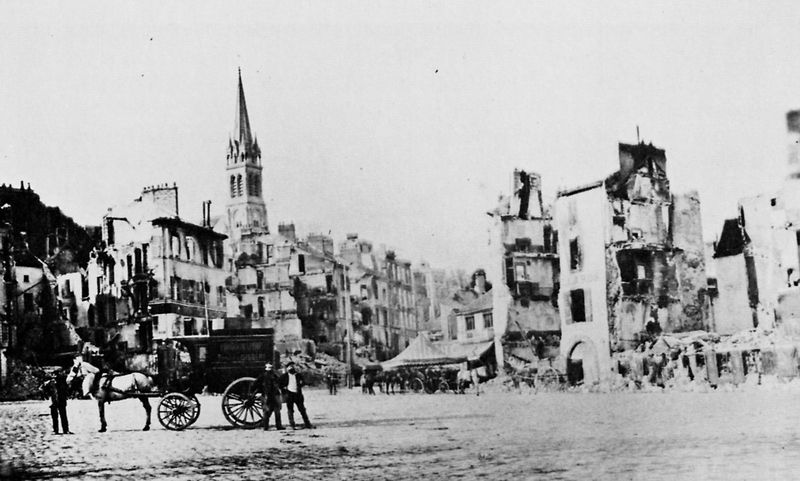
Titel: St. Cloud
Künstler: Andrè Adolphe Eugené Disdéri
Standort: Austin (Texas)
Institution: The University of Texas, Humanities Research Center
Schlagwörter: berg, dunkel, feuer, himmel, kampf, mann, schatten, weiß, kirchturm, menschen, stadt, fenster, grau, hell, licht, männer, paris, schwarz, strasse, tür, blick, gebäude, haus, tier, tiere, haube, wand, stehen, steine, häuser, hügel, kirche, gotik, kamin, kamine, karren, kirchturmspitze, pferd, pferde, räder, schornstein, turm, ansicht, fassaden, ort, pflaster, dächer, schornsteine, tag, droschke, kutsche, kutschen, markt, platz, speichen, figuren, rad, wagen, brand, krieg, schaden, trümmer, zerstörung, spitz, foto, fotografie, photographie, wände, ruine, offen, bomben, geschirr, schwarz weiss, kopfsteinpflaster, pflastersteine, kutscher, stand, wägen, ruinen, helm, schimmel, photo, kaputt, leben, mauern, romanik, strassen, zerstört, marktplatz, horizontal, planwagen, gespann, fotographie, marktstand, stadtplatz, ruinös, zelt, abriss, markise, aufbau, pferdekutsche, gotteshaus, gbäude, stat, wiederaufbau, nachkrieg, bombe, erdbeben, schäden, weltkrieg, skelette, erster weltkrieg, versorgung, photogrphie, spitzhelm, zerbombt, überleben, strassenbelag, bomen, kursche, nachkriegsfoto, commune, ausgebombt, luftangriff, 19. jahrhundert, n, photogarfie, marktplein, paard met wagen, afbraak, toren, himmel zelt